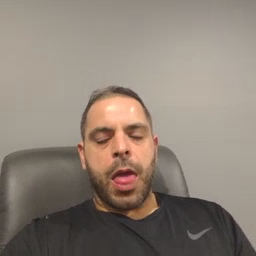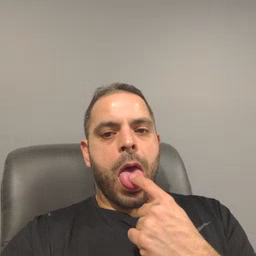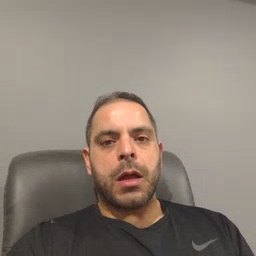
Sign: tongue